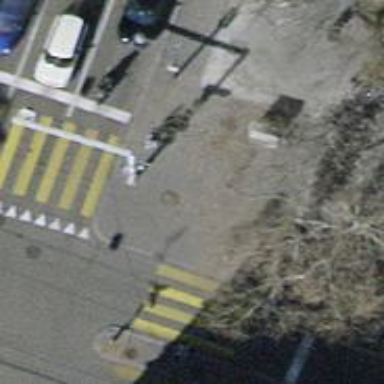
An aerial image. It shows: Power utility street cabinet.